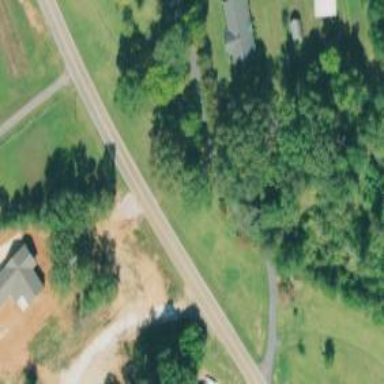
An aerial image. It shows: Driveway leading to service road.